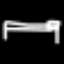
Label: bed